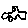
Label: car